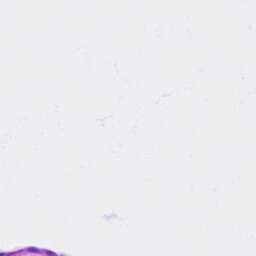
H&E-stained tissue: Ovarian